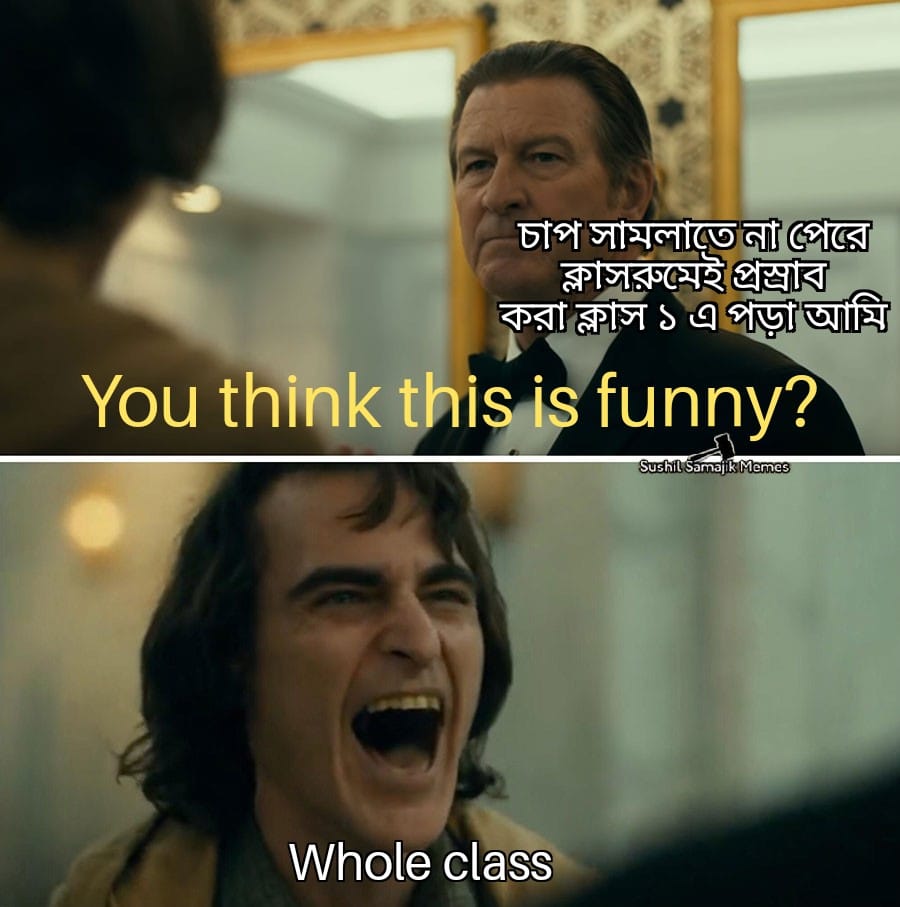
Caption: চাপ সামলাতে না পেরে ক্লাসরুমেই প্রস্রাব করা ক্লাস ১ এ পড়া আমি     You think this is funny ?      Whole class
Label: non-hate